Question: performSegue(withIdentifier: "m1", sender: self)
The code above is correct here below but it's giving me a SIGBRT (*** Terminating app due to uncaught exception 'NSInvalidArgumentException', reason: 'Receiver () has no segue with identifier 'm1'') error claiming the receiver login has no segue with identifier 'm1''
even the login is segued correctly to the UITabBarController with the correct identifier. Forgive me, i'm a beginner developer.

<URL>
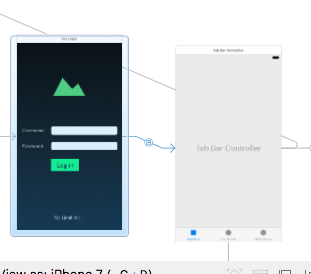
Answer: The call to perform the segue must be in the initial view controller, not the destination view controller. In this case, 'self.performSegue(withIdentifier:"m1", sender:self)' should be in the UIViewController, and NOT the UITabBarController.